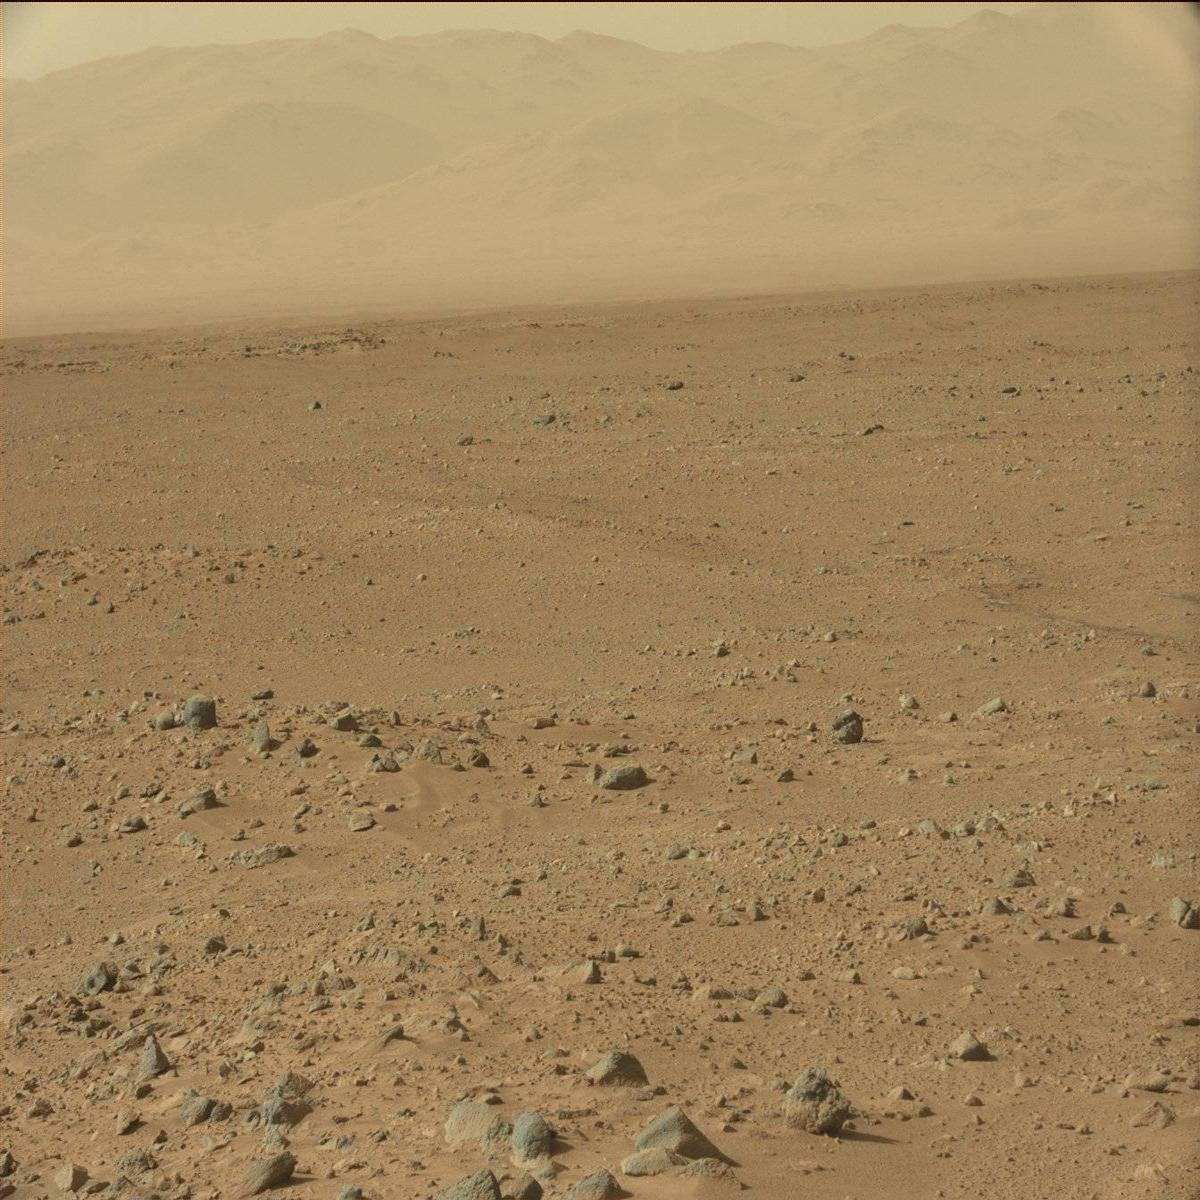
Terrain classes present: Bedrock, Ridge, Rock, Sand / Soil, Sky